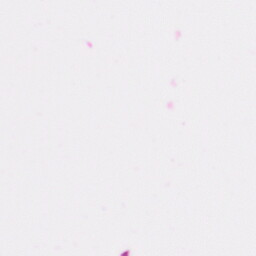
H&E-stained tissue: Colon